Question: I have a table which has a label in the 1st row and a 'DateTimePicker' in the 2nd row as follows:
'''
Table _Table = new Table();
TableRow row1 = new TableRow();
TableRow row2 = new TableRow();
this._Table.Rows.Add(row1);
this._Table.Rows.Add(row2);
TableCell dateCell = new TableCell();
TableCell labelCell = new TableCell();
labelCell.VerticalAlign = VerticalAlign.Bottom;
labelCell.HorizontalAlign = HorizontalAlign.Right;
dateCell.Controls.Add(_DtProposalSigned);
labelCell.Controls.Add(savedLabel);
row1.Cells.Add(labelCell);
row2.Cells.Add(dateCell);
'''
I am trying to align the label cell so that label is to the right, above the 'DateTimePicker', but I get the result as follows ('Label' in the center), though I have aligned it to the right!

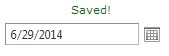
Answer: I tried the same code and it's working perfect for me. So, here is a check list you may give a try.
- 'width''Text/innerHTML''savedLabel'- 'width''labelCell'- - 'savedLabel''<div>Saved<div>''<div style='width:100px;'>Saved</div>'- 'Saved!''Inspect Element''<span></span>'
In case these are not helpful, please let me know.